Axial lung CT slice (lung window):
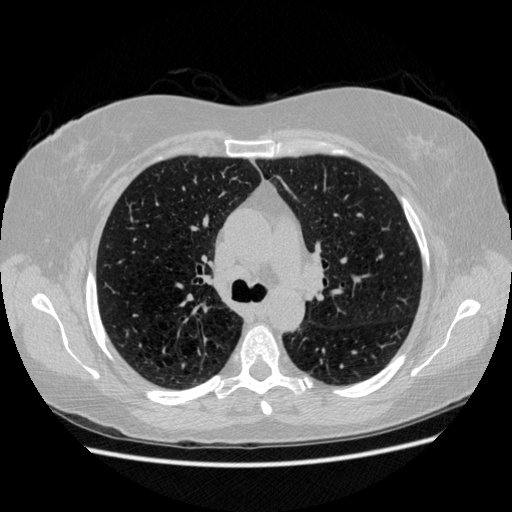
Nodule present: no